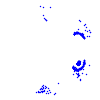
Particle: electron